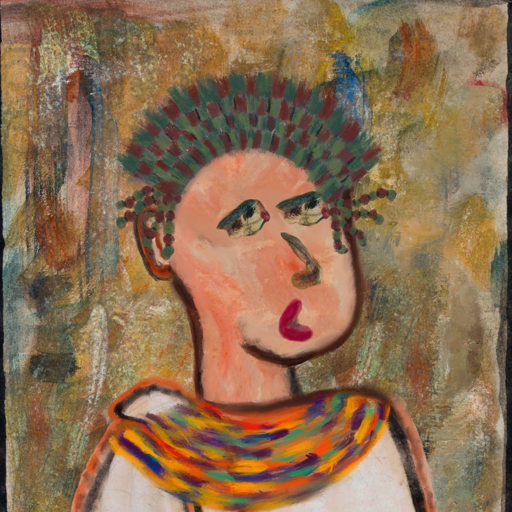
Background: Pipe, Head And Neck Side: Roy_Bahadur, Face Side: Pipe, Bust: Roy_Bahadur, Hair Side: Blank, Head Accessory: After_Raid_Crown, Second Necklace: An_Impression_2, Necklace: Blank, Baby: Blank